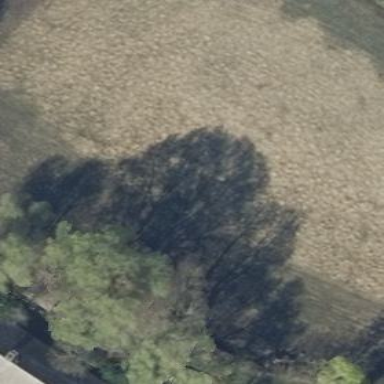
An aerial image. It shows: Marshy wetland area.